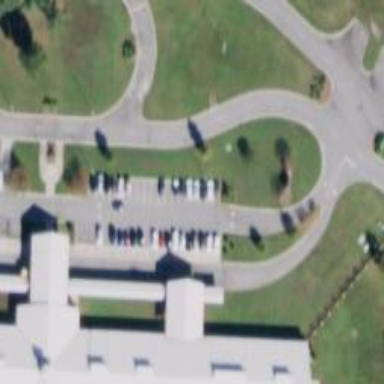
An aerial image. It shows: Parking space.